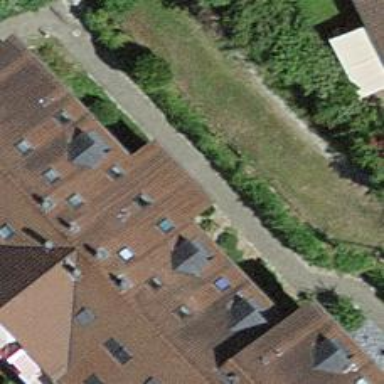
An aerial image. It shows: Footway made of paving stones.